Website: lowes
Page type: billing-address
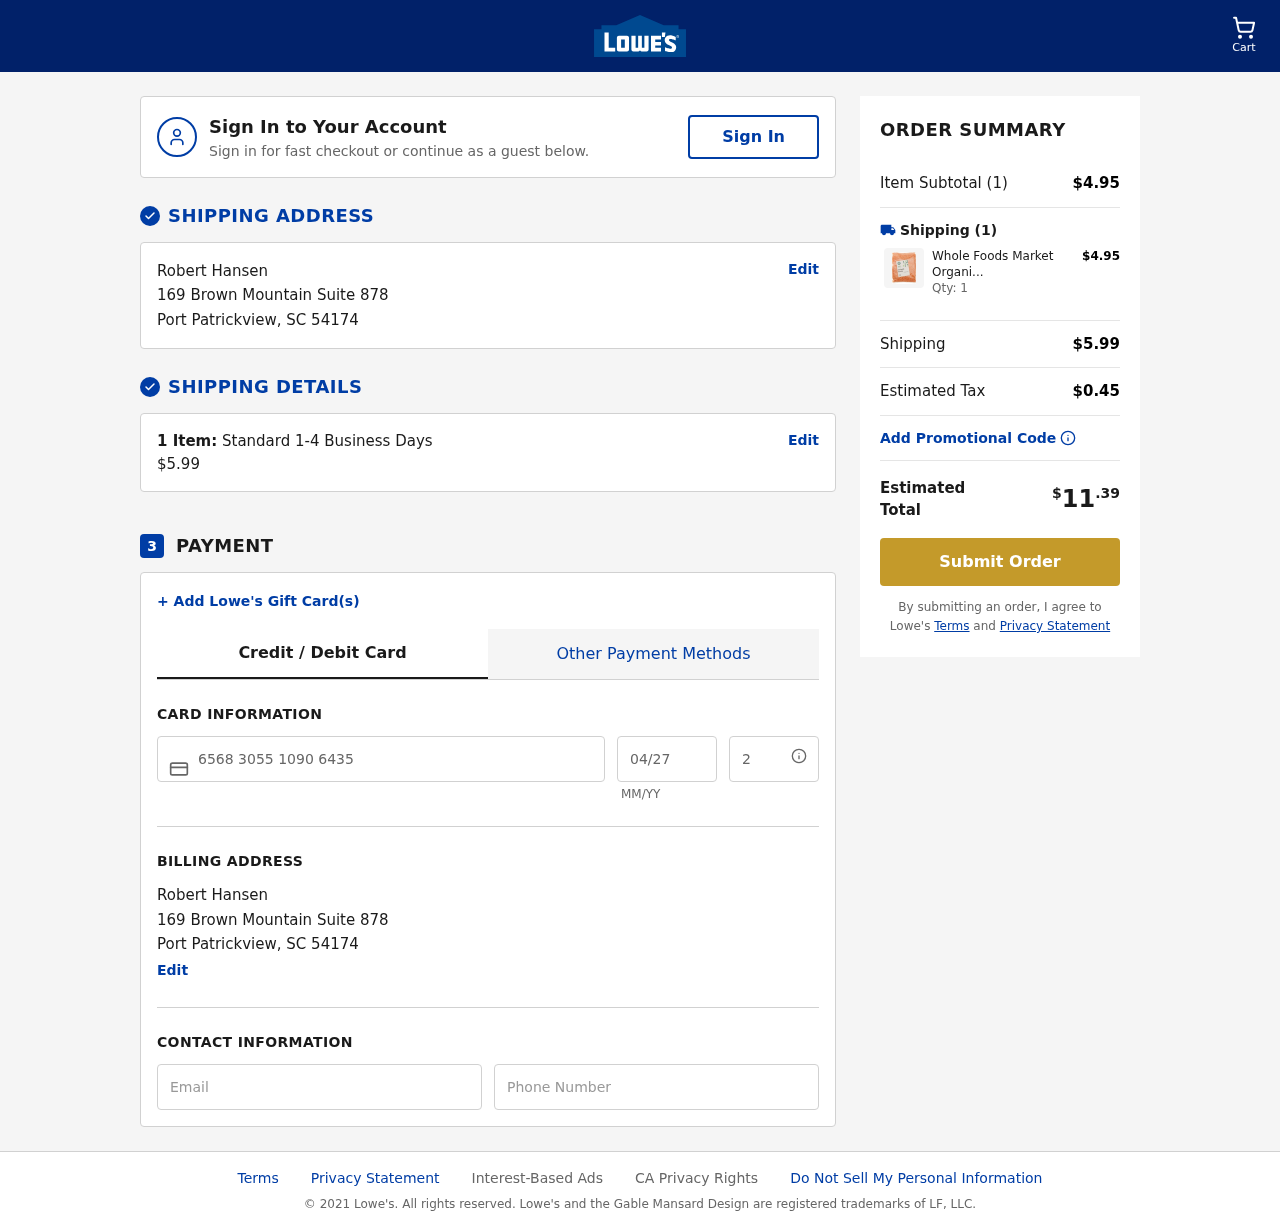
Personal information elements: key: PII_CARD_CVV
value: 257
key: PII_CARD_EXPIRY
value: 04/27
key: PII_CARD_NUMBER
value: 6568 3055 1090 6435
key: PII_CITY
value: Port Patrickview
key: PII_EMAIL
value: roberthansen@hotmail.com
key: PII_FULLNAME
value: Robert Hansen
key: PII_PHONE
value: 5487644129
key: PII_POSTCODE
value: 54174
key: PII_STATE_ABBR
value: SC
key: PII_STREET
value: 169 Brown Mountain Suite 878
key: PII_FULLNAME2
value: Robert Hansen
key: PII_CITY2
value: Port Patrickview
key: PII_STATE_ABBR2
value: SC
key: PII_POSTCODE_FULL
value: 54174
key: PII_POSTCODE_NUMERIC
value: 54174
Product elements: key: PRODUCT1_NAME
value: Whole Foods Market Organic Red Split Lentils, 500 g
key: PRODUCT1_PRICE
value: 4.95
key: PRODUCT1_QUANTITY
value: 1
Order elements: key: ORDER_NUM_ITEMS
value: Cart
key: ORDER_NUM_ITEMS
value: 1 Item:
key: ORDER_NUM_ITEMS
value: Item Subtotal (1)
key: ORDER_SHIPPING_COST
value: $5.99
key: ORDER_SUBTOTAL
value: $4.95
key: ORDER_TAX
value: $0.45
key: ORDER_TOTAL
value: $11.39